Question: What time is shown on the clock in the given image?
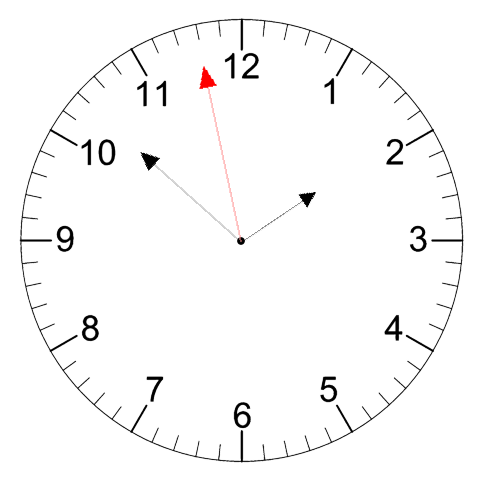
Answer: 01:51:58